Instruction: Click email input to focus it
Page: traveler
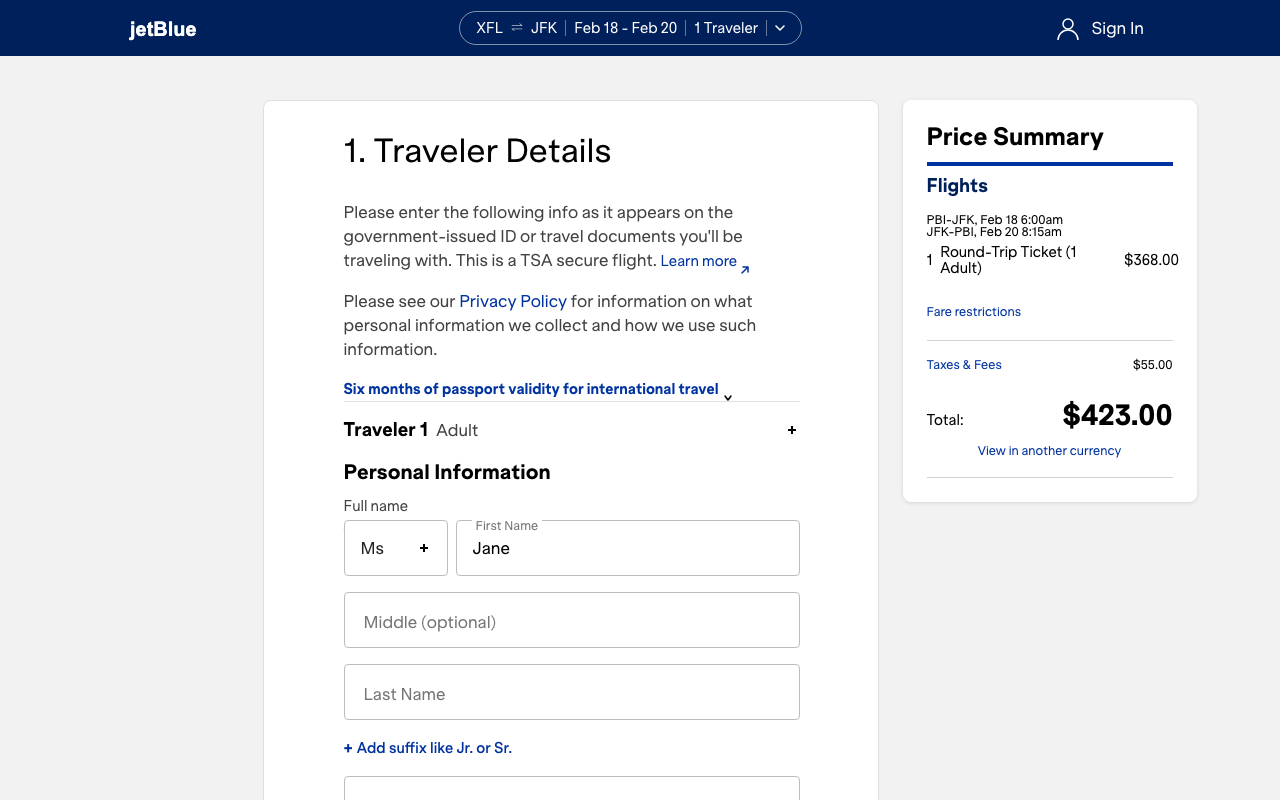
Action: click